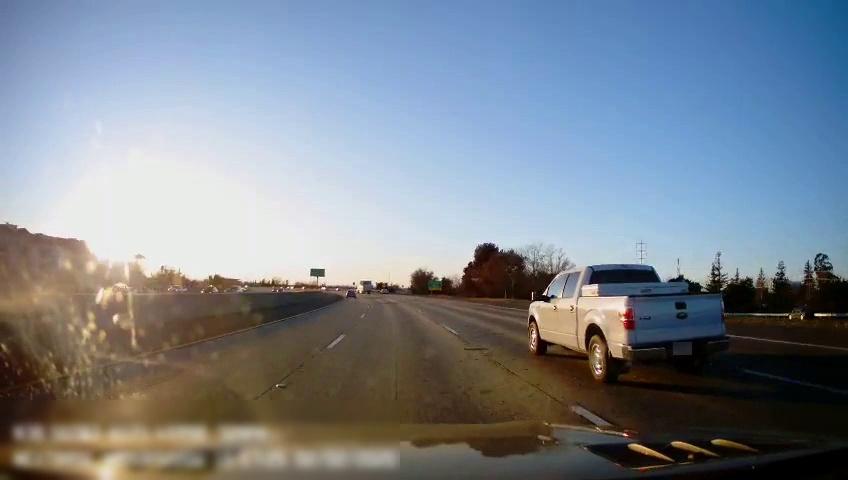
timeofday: Day
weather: Sunny
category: Drivable Space
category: Vehicles | Truck
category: Vehicles | Truck
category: Vehicles | Car
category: Vehicles | Car
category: Vehicles | Truck
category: Vehicles | Car
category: Lanes | Alternate Lane
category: Lanes | Current Lane
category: Lanes | Current Lane
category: Lanes | Alternate Lane
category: Lanes | Alternate Lane
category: Traffic | Signs
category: Traffic | Signs